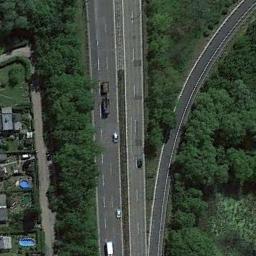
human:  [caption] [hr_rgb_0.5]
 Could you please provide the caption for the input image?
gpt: A curved freeway and another straight freeway are surrounded by large green forests  There are many cars on the freeway and there are many buildings beside the freeway .

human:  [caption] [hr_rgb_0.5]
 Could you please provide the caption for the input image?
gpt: The freeway goes through the forest and some houses .

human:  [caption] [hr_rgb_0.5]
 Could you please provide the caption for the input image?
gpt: There was only one big truck on the highway .

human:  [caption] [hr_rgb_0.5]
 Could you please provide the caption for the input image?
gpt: A bifurcated freeway goes through the forest with many dark green trees and some houses are on one side of the freeway .

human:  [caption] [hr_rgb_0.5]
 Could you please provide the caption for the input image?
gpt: There are some buildings and many green trees beside the freeway .